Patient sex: F
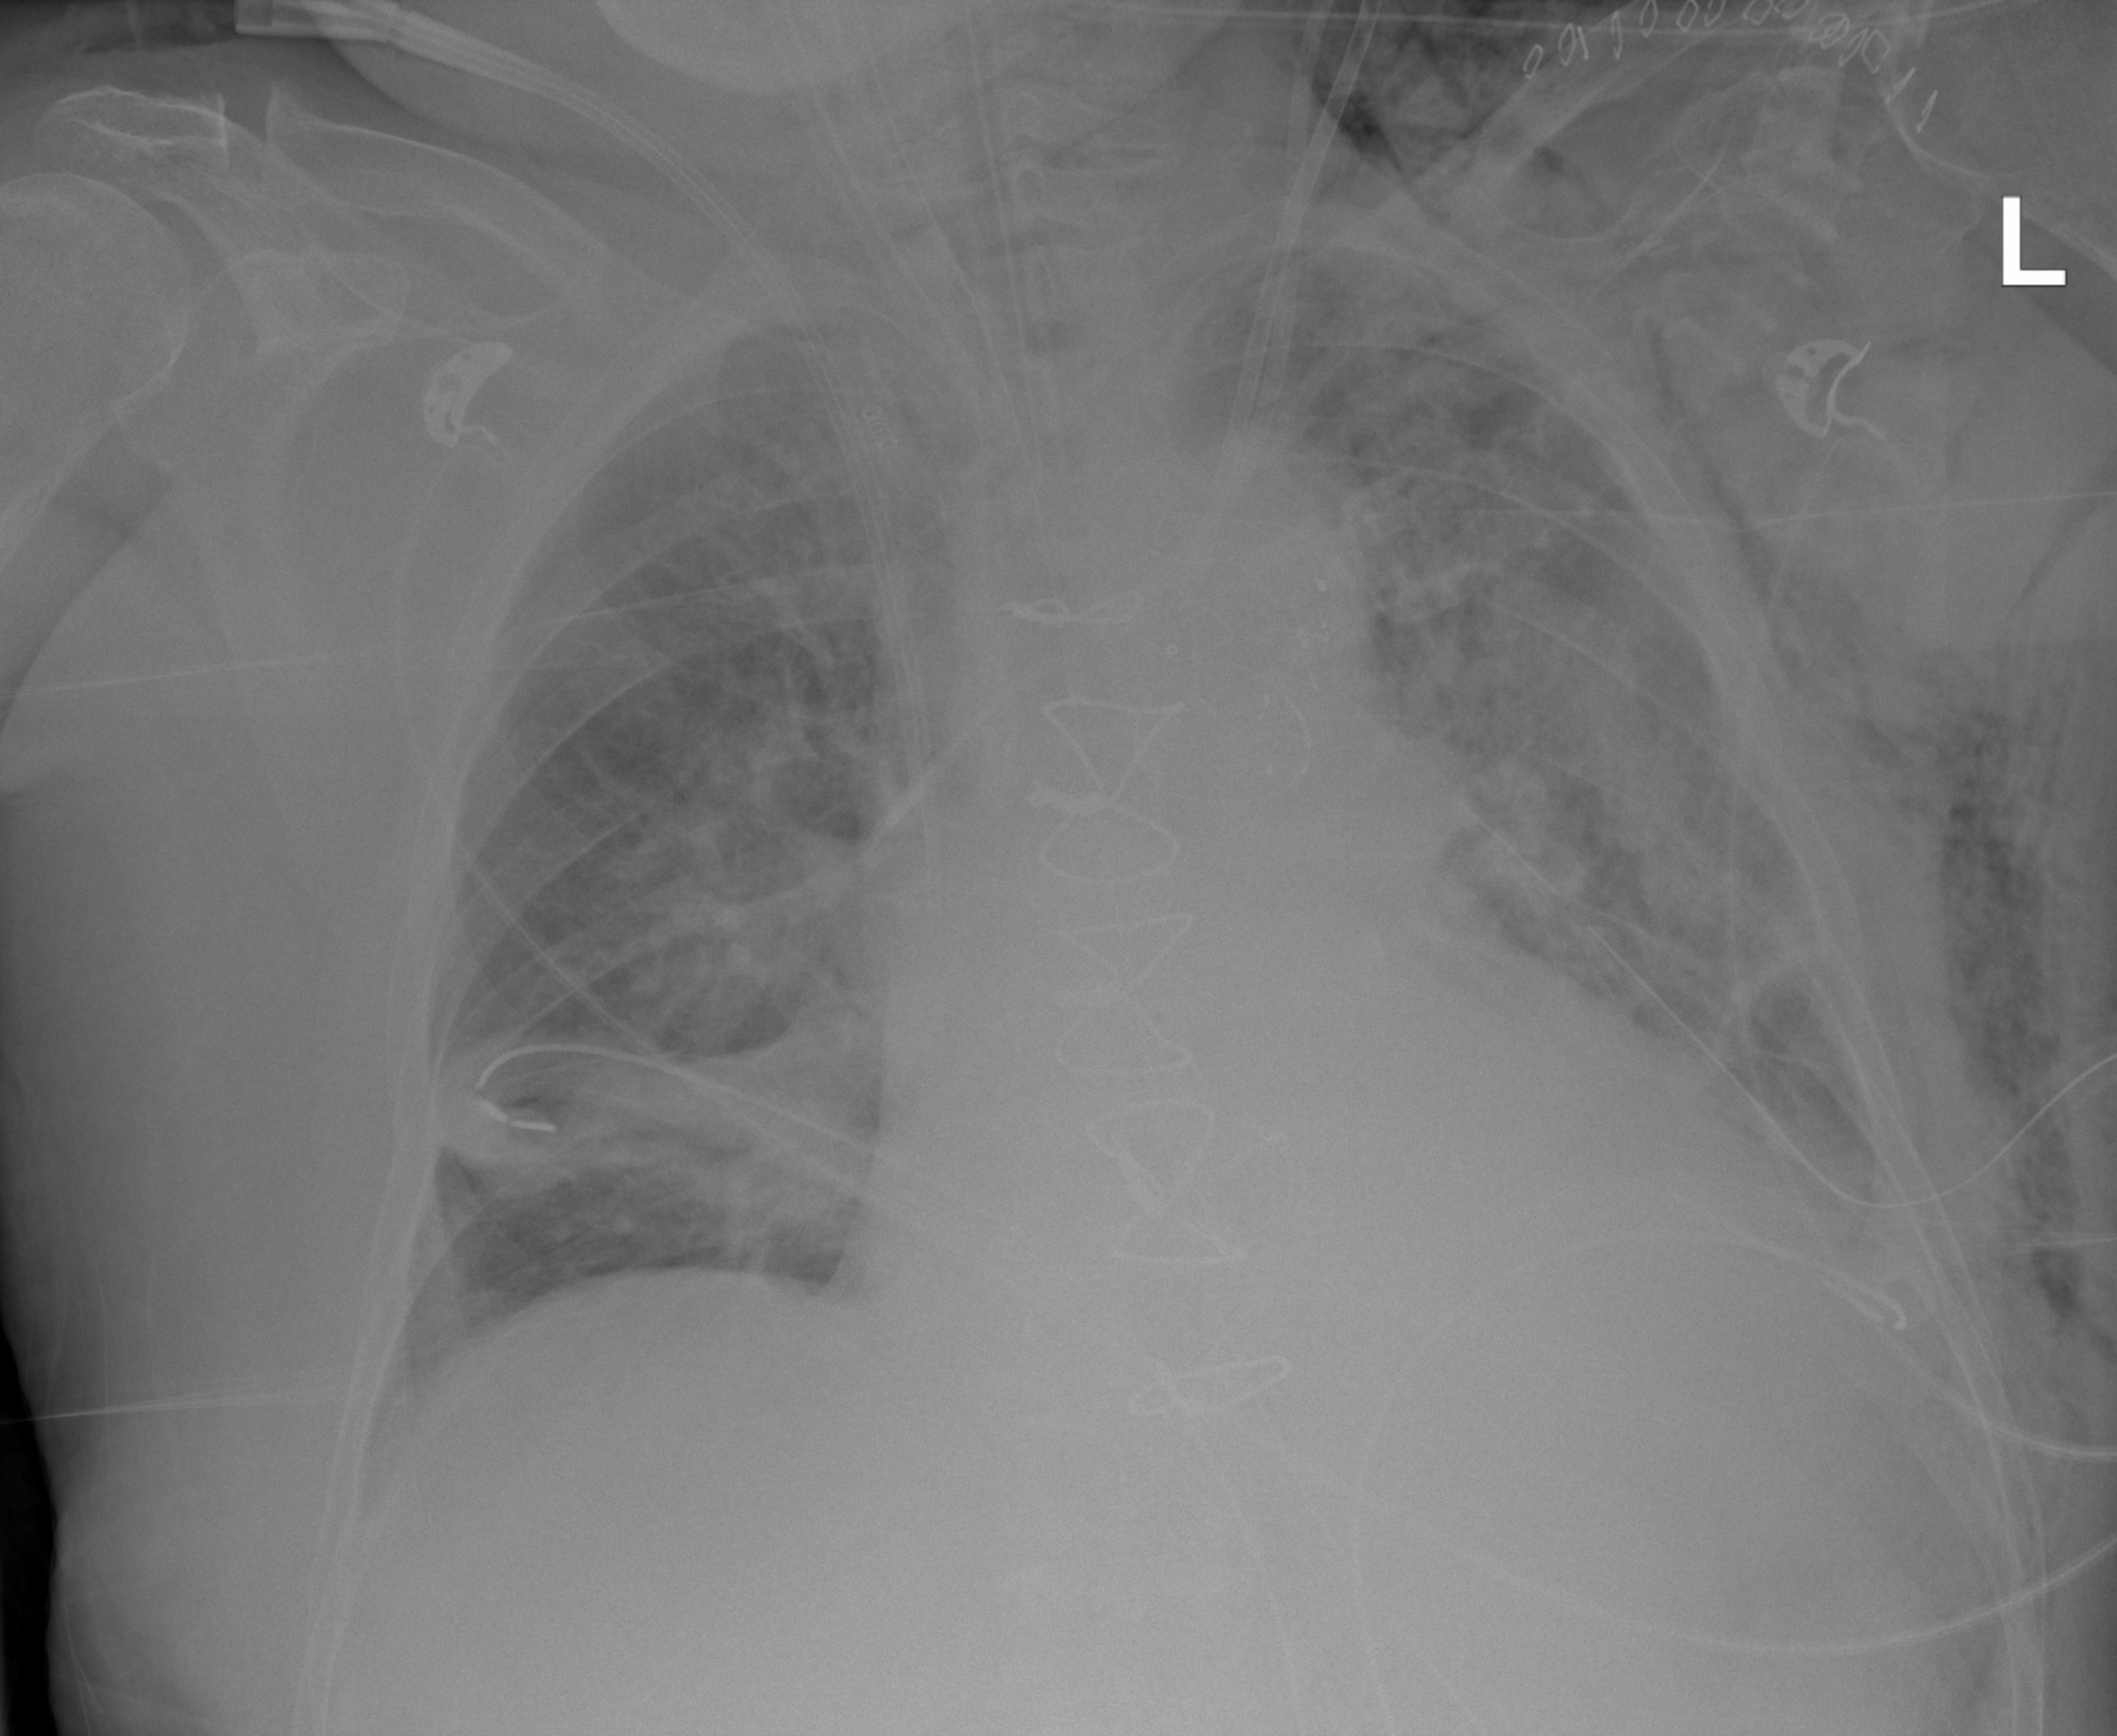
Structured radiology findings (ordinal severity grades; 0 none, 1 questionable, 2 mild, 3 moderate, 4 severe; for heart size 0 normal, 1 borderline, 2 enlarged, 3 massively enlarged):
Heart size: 2
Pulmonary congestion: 2
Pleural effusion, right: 2
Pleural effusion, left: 2
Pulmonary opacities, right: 2
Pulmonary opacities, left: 3
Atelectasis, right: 2
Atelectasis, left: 2